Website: lowes
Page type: billing-address
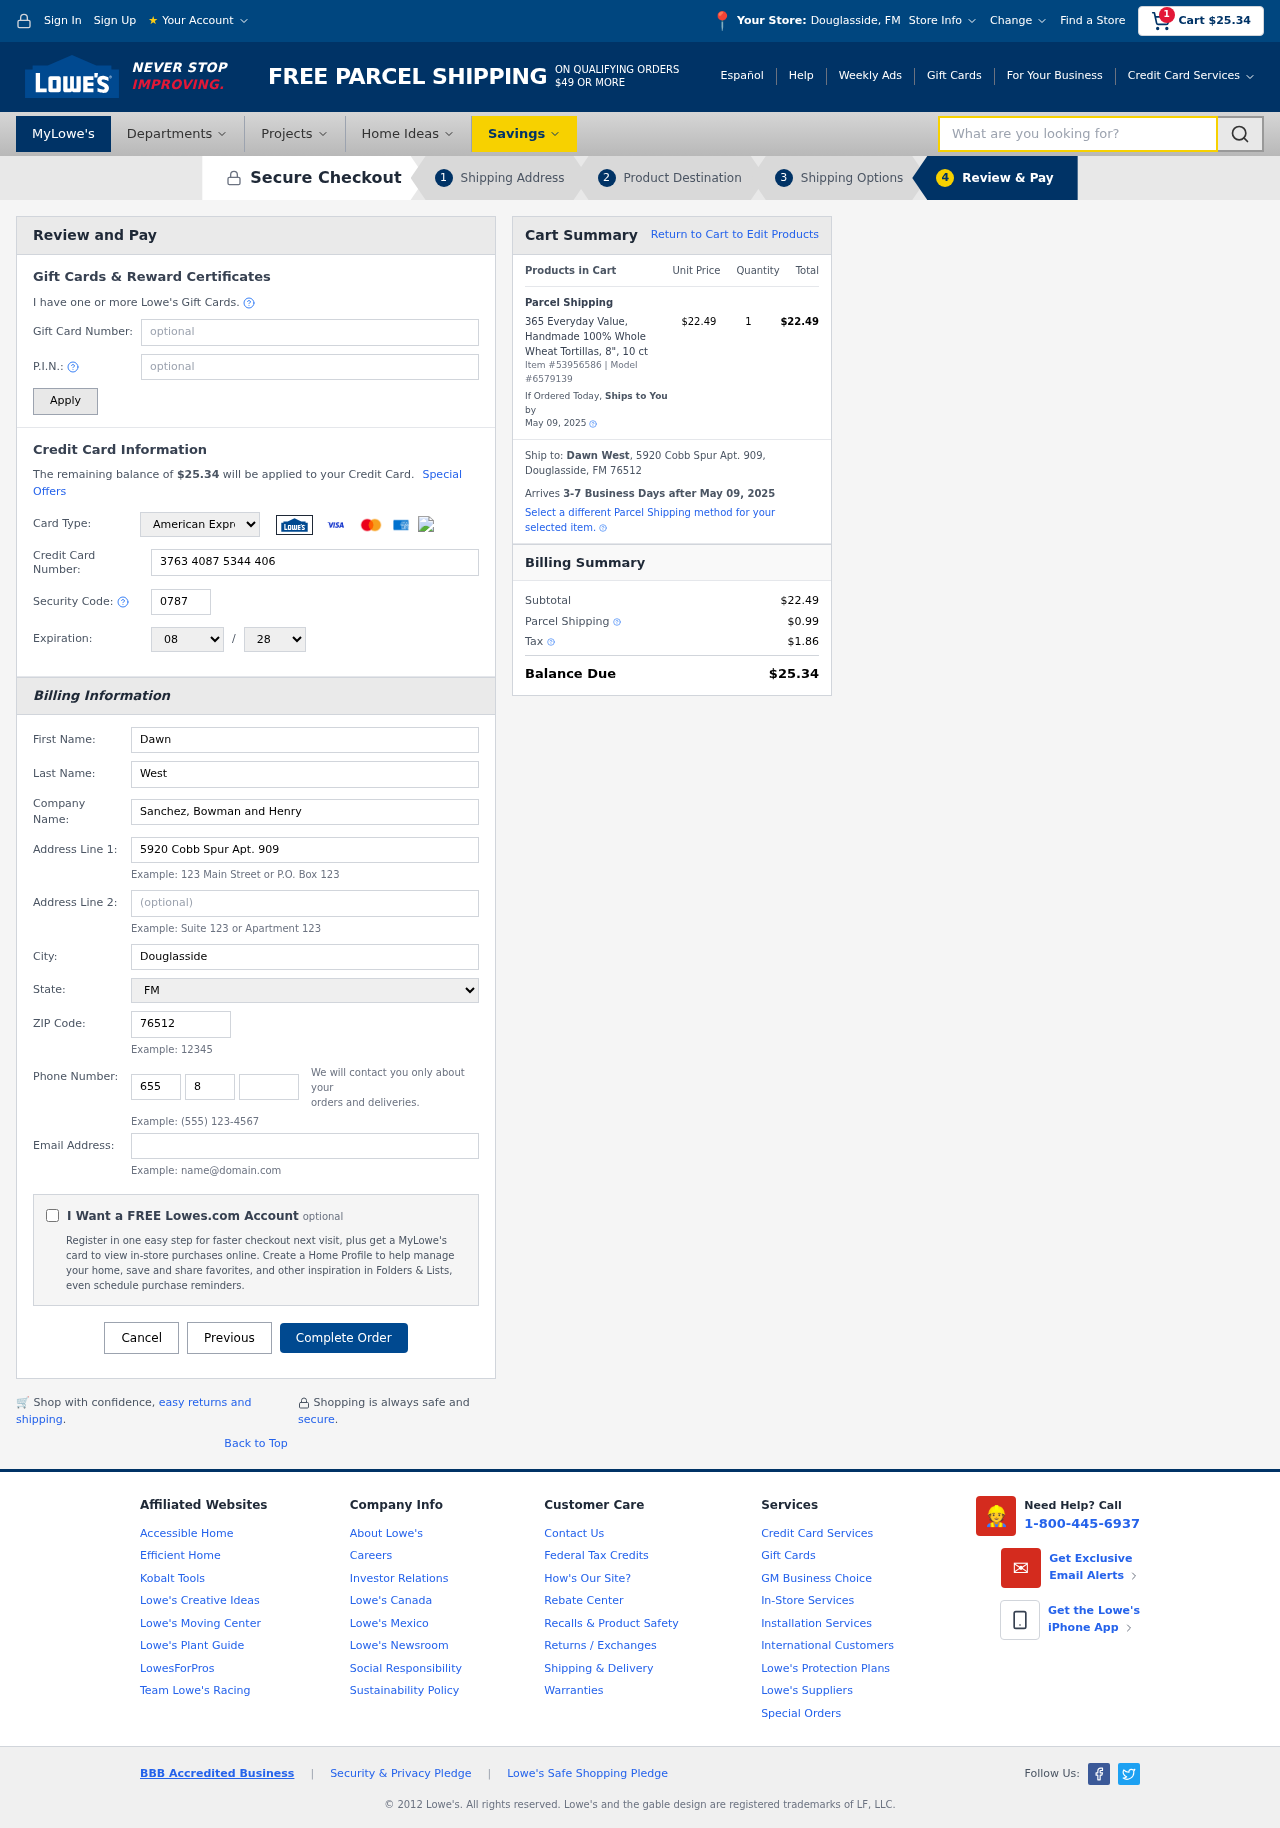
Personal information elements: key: PII_CARD_CVV
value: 0787
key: PII_CARD_EXPIRY_MONTH
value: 08
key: PII_CARD_EXPIRY_YEAR
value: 28
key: PII_CARD_NUMBER
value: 3763 4087 5344 406
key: PII_CARD_TYPE
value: American Express
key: PII_CITY
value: Douglasside
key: PII_CITY_STATE
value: Douglasside, FM
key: PII_COMPANY
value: Sanchez, Bowman and Henry
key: PII_EMAIL
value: dawnwest@yahoo.com
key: PII_FIRSTNAME
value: Dawn
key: PII_FULLNAME
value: Dawn West
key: PII_LASTNAME
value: West
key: PII_PHONE_AREA
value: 655
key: PII_PHONE_PREFIX
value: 877
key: PII_PHONE_SUFFIX
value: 4528
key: PII_POSTCODE
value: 76512
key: PII_STATE
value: FM
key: PII_STREET
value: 5920 Cobb Spur Apt. 909
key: PII_CITY_STATE_ZIP
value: Douglasside, FM 76512
Product elements: key: PRODUCT1_NAME
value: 365 Everyday Value, Handmade 100% Whole Wheat Tortillas, 8", 10 ct
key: PRODUCT1_PRICE
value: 22.49
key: PRODUCT1_QUANTITY
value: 1
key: PRODUCT_ITEM_NUMBER
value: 53956586
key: PRODUCT_MODEL_NUMBER
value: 6579139
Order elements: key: ORDER_SUBTOTAL
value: $25.34
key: ORDER_TOTAL
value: $25.34
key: ORDER_SHIPPING_DATE
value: May 09, 2025
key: ORDER_SUBTOTAL
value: $22.49
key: ORDER_DELIVERY_DATE
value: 3-7 Business Days after May 09, 2025
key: ORDER_SHIPPING_DATE2
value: May 09, 2025
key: ORDER_SUBTOTAL2
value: $22.49
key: ORDER_SHIPPING_COST
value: $0.99
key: ORDER_TAX
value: $1.86
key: ORDER_TOTAL2
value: $25.34
Search elements: key: HEADER_SEARCH
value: What are you looking for?